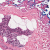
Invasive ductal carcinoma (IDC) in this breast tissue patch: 0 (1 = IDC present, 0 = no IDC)